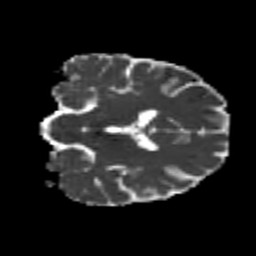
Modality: MD
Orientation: coronal
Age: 24
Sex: female
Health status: healthy
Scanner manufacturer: philips
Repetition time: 7.386 s
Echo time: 0.08599 s